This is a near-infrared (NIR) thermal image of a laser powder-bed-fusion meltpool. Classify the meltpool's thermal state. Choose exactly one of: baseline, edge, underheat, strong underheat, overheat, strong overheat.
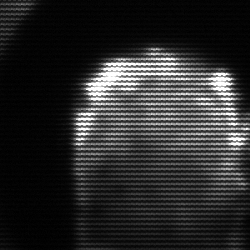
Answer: baseline